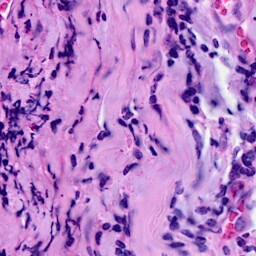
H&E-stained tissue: Breast